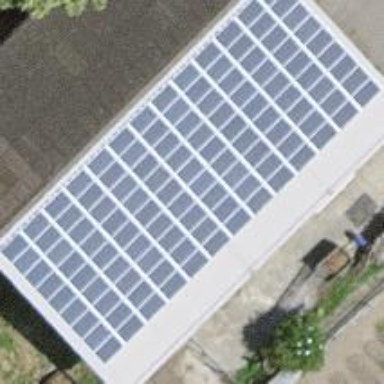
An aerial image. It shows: Solar power generator.